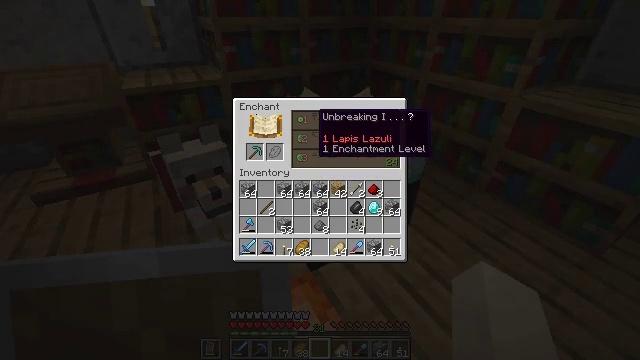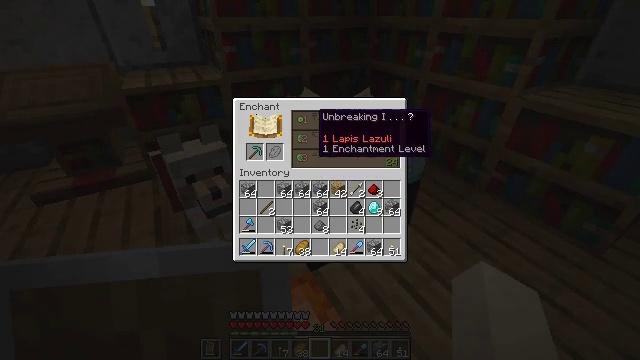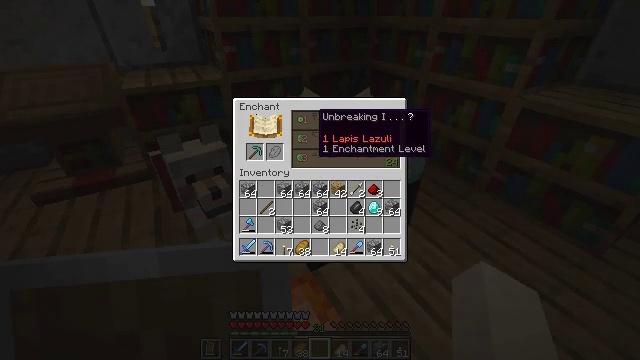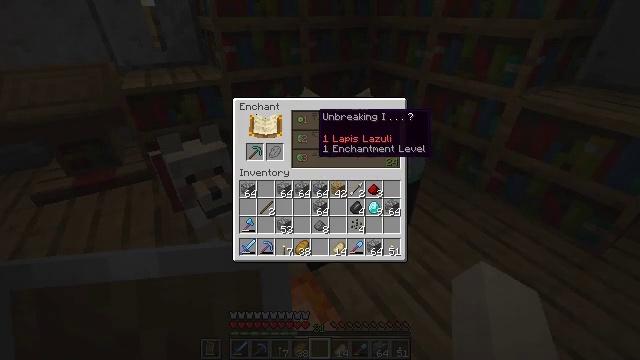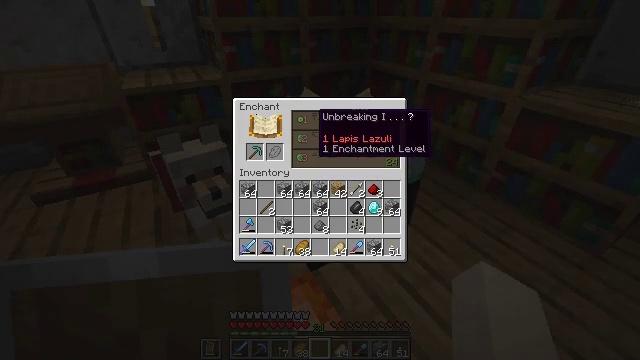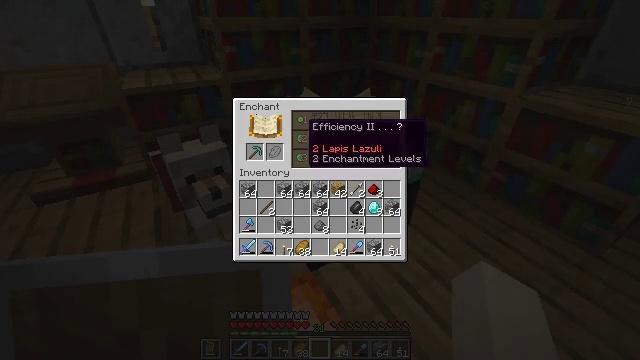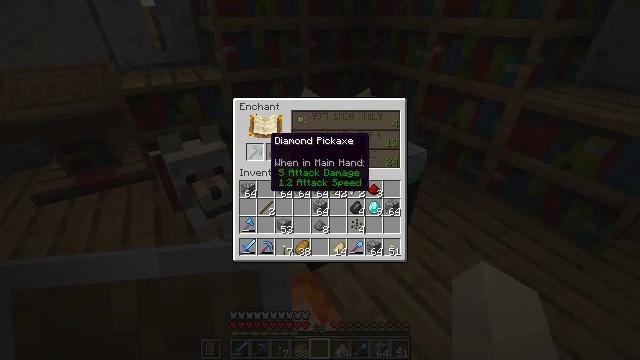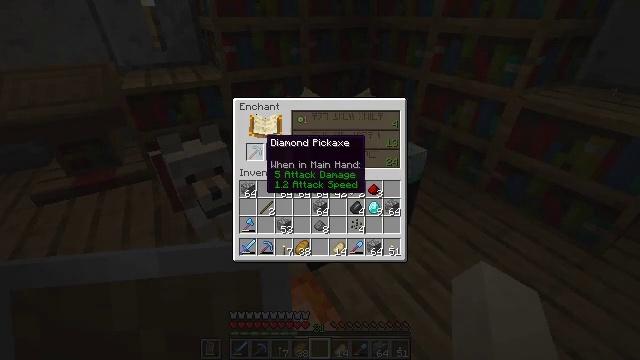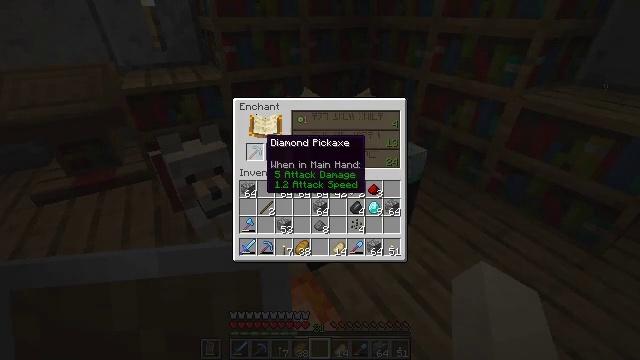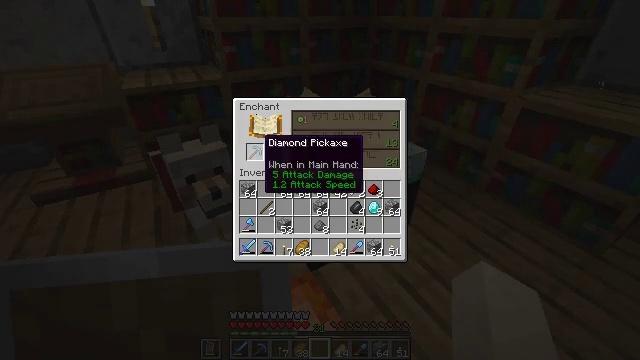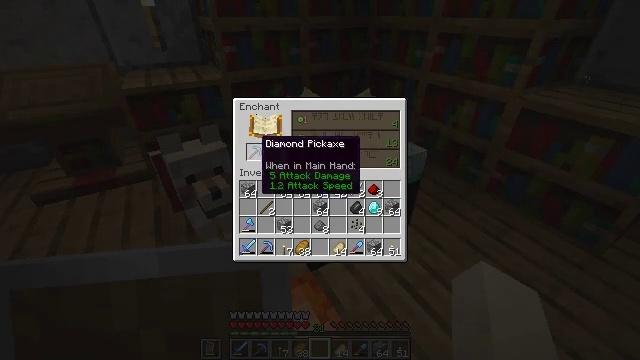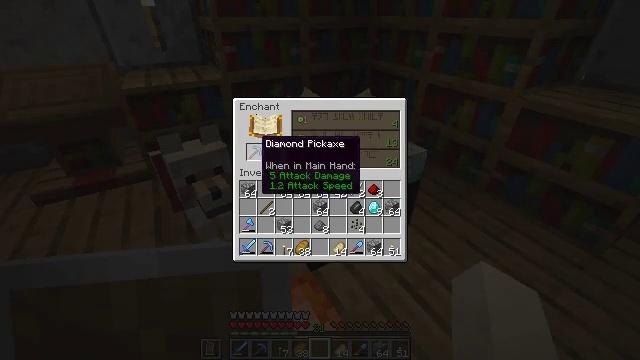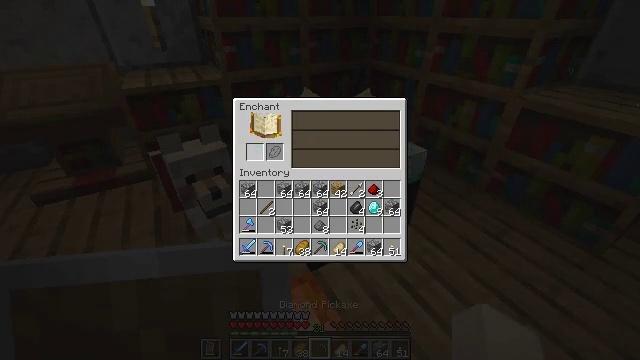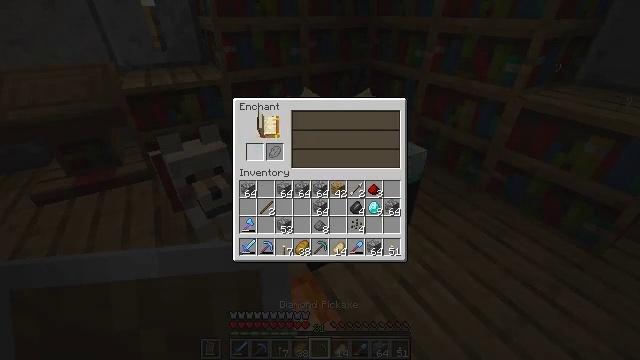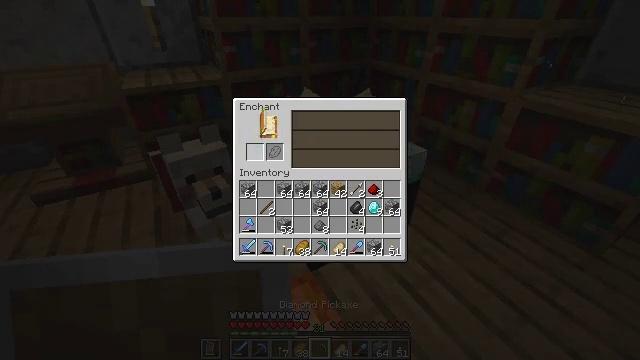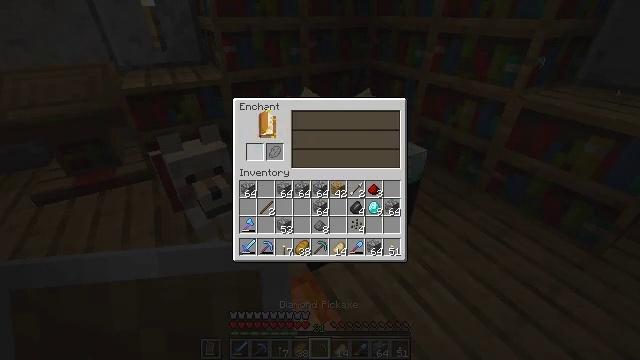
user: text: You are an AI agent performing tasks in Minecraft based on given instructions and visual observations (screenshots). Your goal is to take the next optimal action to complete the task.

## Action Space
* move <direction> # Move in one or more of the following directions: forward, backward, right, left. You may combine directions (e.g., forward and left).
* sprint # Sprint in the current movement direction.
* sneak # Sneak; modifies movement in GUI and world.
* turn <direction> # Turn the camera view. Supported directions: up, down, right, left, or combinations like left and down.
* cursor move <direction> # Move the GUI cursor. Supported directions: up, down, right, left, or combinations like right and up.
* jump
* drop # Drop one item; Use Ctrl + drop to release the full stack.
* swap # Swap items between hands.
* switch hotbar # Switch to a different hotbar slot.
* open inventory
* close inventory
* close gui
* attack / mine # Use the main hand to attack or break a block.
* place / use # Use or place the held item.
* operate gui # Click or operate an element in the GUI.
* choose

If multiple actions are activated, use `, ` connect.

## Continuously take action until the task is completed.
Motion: motion action
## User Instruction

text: Assemble materials to create a crossbow.
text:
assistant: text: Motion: no_op
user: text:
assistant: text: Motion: no_op
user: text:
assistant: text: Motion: no_op
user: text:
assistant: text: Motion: no_op
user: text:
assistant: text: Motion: cursor move left and down
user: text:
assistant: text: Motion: sneak, cursor move left and down
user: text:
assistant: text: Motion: sneak
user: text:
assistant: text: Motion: sneak
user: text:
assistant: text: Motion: sneak
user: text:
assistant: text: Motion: sneak
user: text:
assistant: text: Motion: sneak
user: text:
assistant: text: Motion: sneak, operate gui
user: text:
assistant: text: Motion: sneak, operate gui
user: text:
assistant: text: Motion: sneak
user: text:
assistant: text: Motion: sneak
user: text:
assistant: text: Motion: no_op
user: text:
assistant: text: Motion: turn right, close gui
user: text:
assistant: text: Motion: turn right
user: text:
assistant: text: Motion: turn right and up
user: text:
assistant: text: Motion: turn right and up
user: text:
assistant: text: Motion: turn right and up
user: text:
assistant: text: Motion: move right, turn right
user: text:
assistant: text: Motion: move right, turn right and down
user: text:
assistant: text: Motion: move right
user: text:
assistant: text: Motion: move right
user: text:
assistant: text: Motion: move right
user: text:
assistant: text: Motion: move right, turn down
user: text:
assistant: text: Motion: move right, turn right
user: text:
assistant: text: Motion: move right
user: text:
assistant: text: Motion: no_op